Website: crate-barrel
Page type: customer-info-address
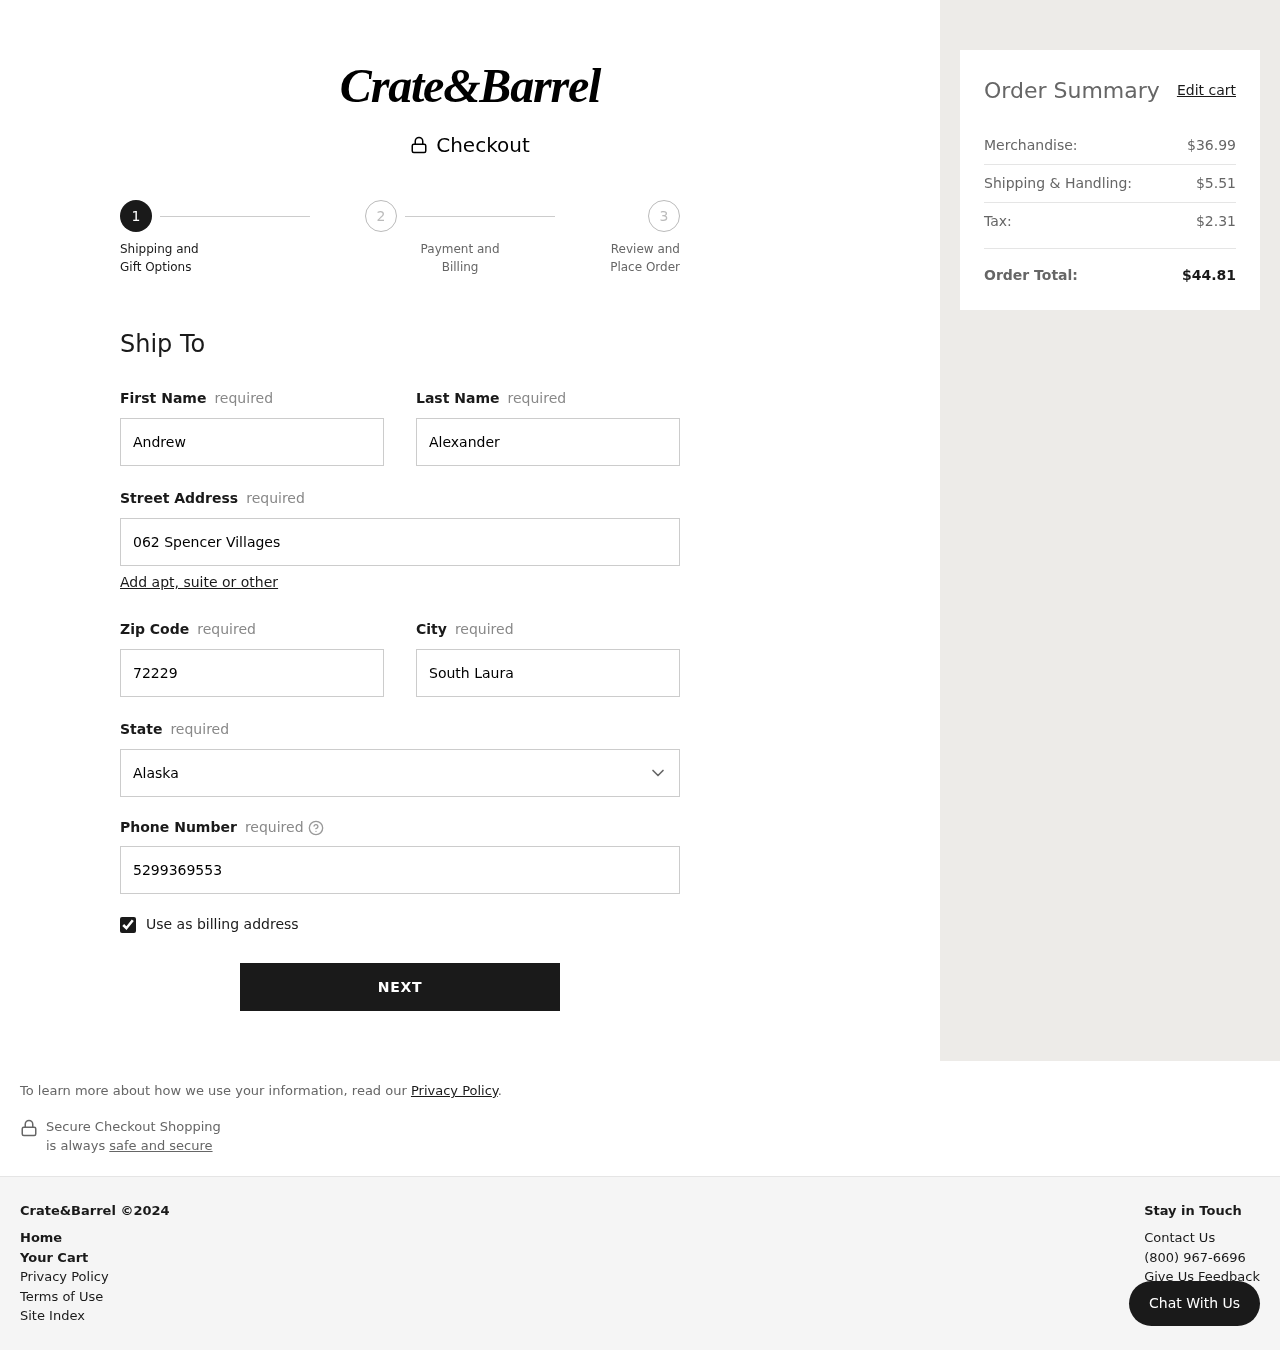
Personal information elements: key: PII_CITY
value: South Laura
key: PII_FIRSTNAME
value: Andrew
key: PII_LASTNAME
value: Alexander
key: PII_PHONE
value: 5299369553
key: PII_POSTCODE
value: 72229
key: PII_STATE
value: Alaska
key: PII_STREET
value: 062 Spencer Villages
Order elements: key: ORDER_SUBTOTAL
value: $36.99
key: ORDER_SHIPPING_COST
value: $5.51
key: ORDER_TAX
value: $2.31
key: ORDER_TOTAL
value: $44.81